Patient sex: M
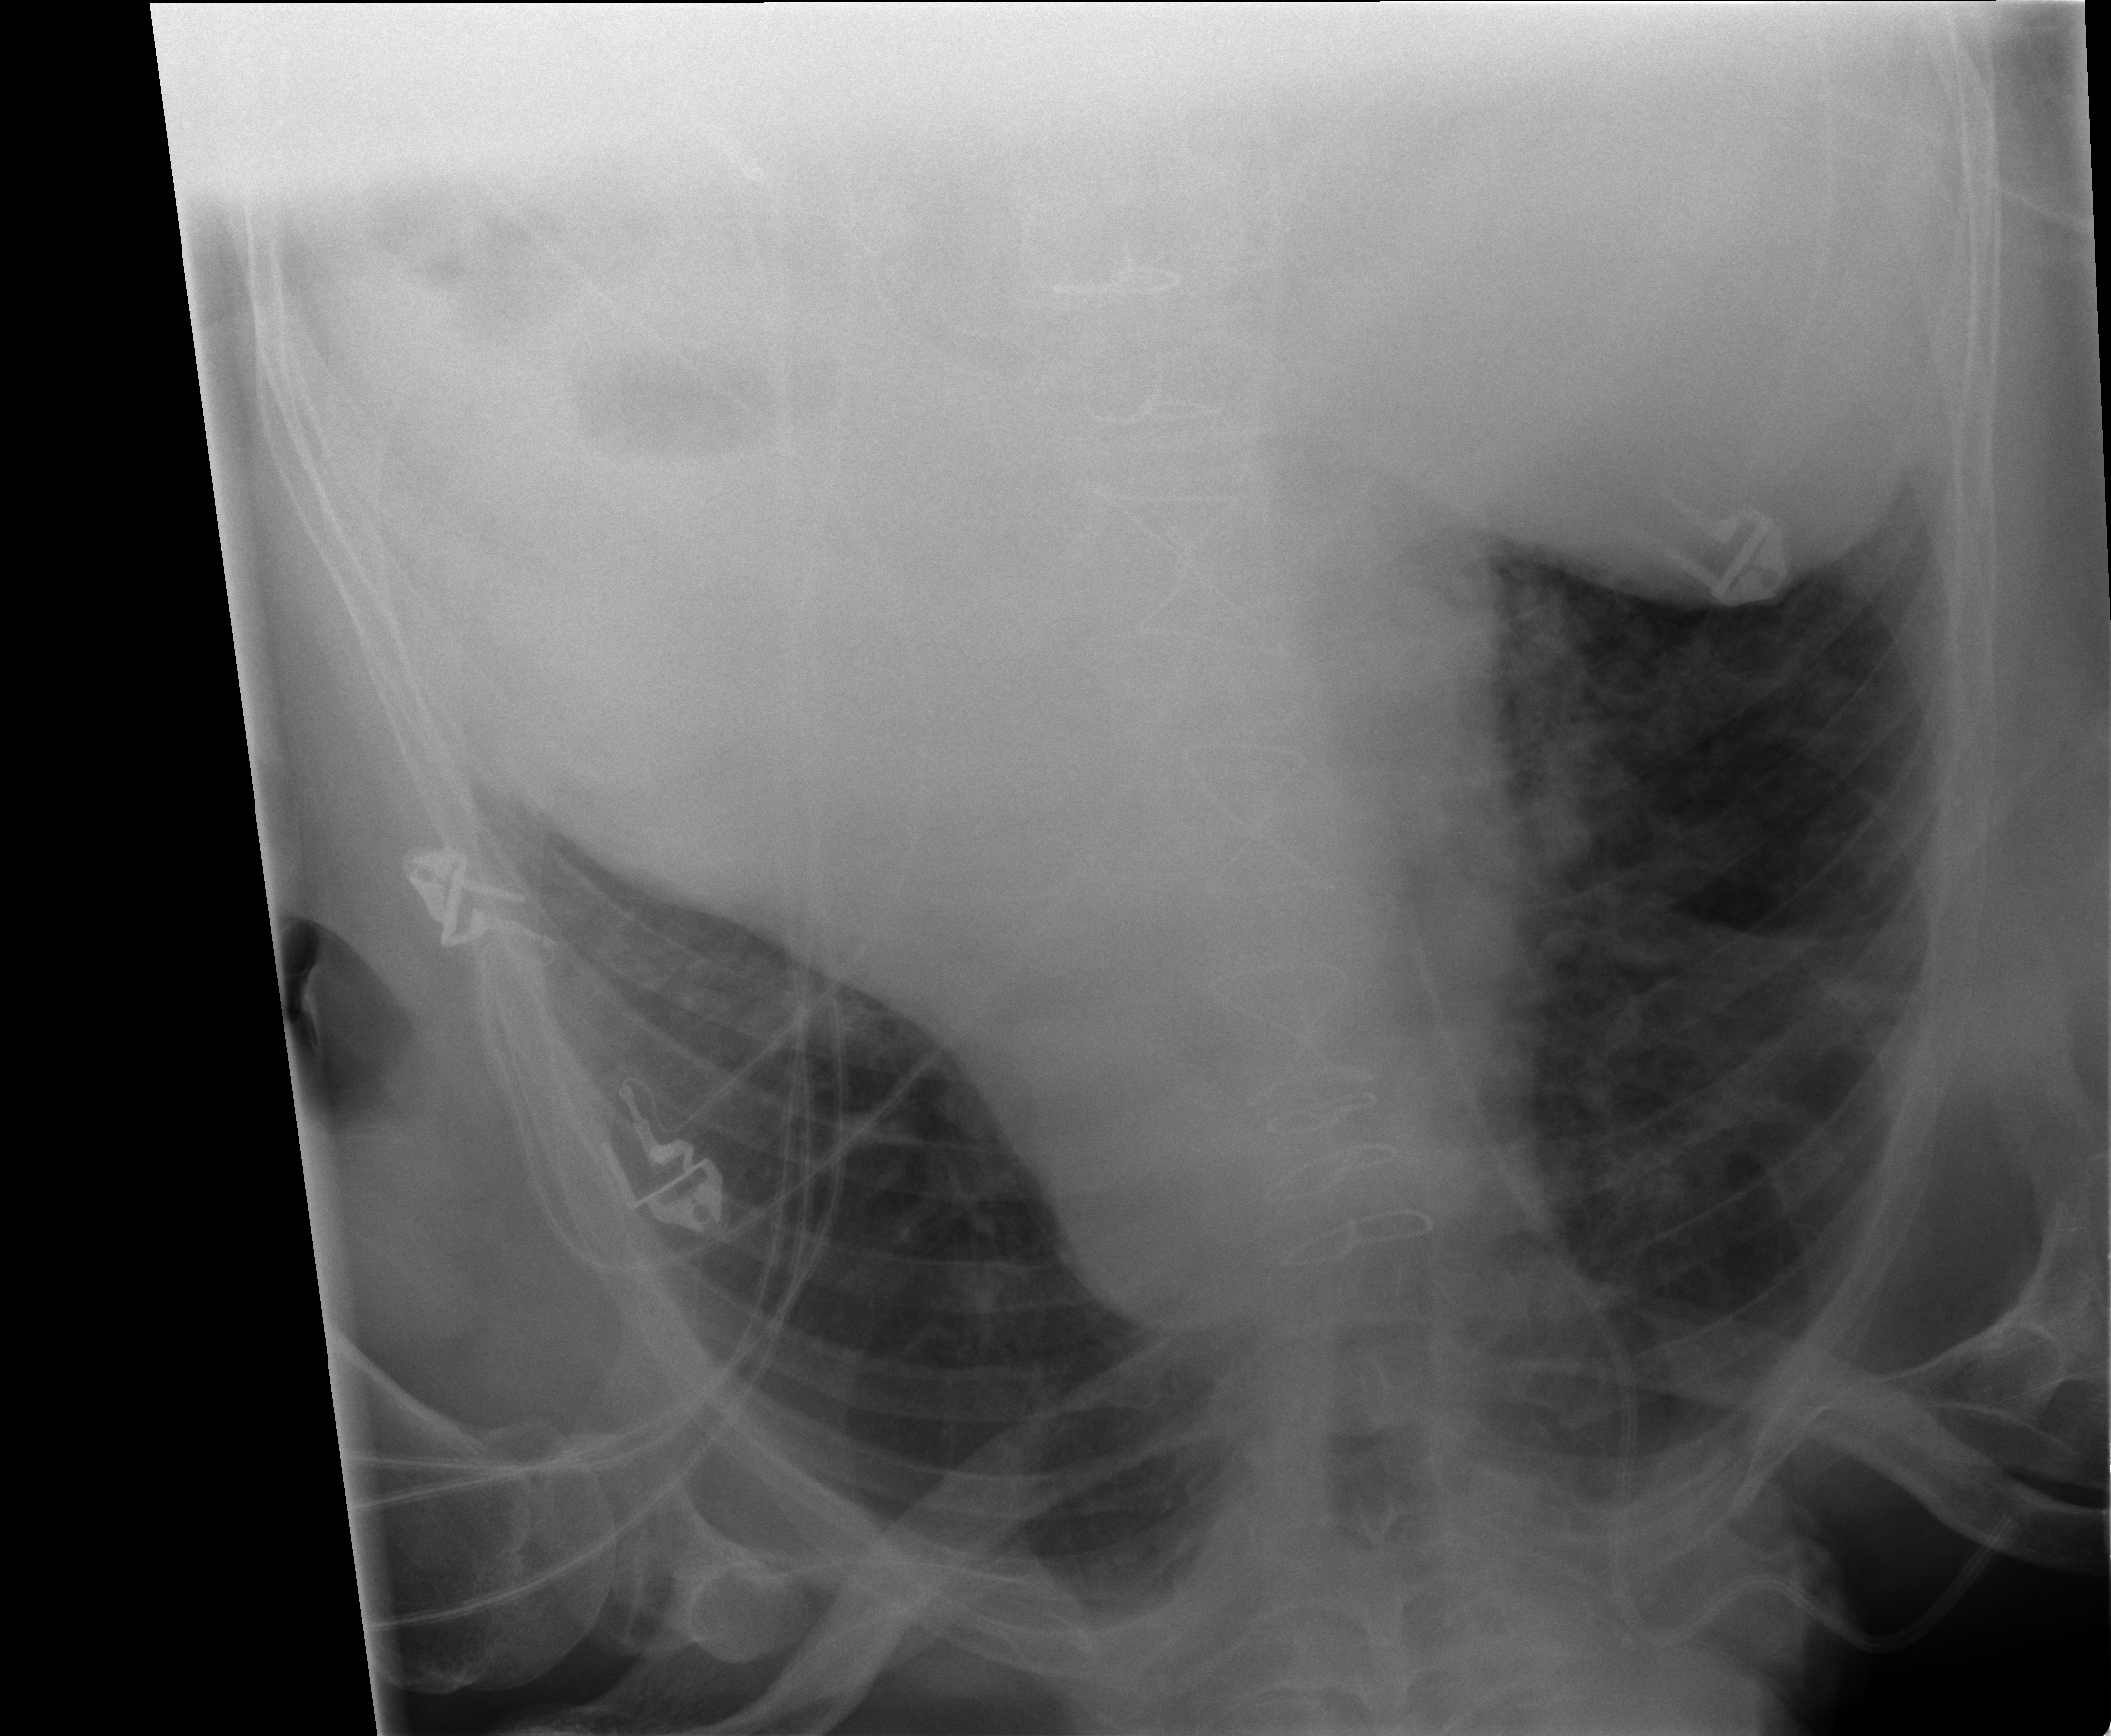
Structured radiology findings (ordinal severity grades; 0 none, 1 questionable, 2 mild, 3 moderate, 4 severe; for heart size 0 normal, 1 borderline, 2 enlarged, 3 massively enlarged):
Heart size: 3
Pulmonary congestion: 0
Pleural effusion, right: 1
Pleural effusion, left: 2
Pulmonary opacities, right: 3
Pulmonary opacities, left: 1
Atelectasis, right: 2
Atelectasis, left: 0